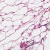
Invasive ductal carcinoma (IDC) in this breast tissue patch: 0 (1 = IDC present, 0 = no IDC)